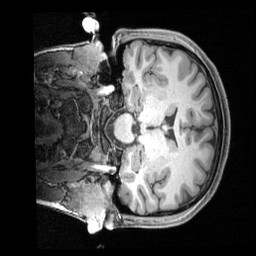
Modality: T1w
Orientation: coronal
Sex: female
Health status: ill
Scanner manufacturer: siemens
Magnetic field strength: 3 T
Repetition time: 2.4 s
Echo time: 0.00201 s